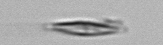
Label: pennate